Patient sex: M
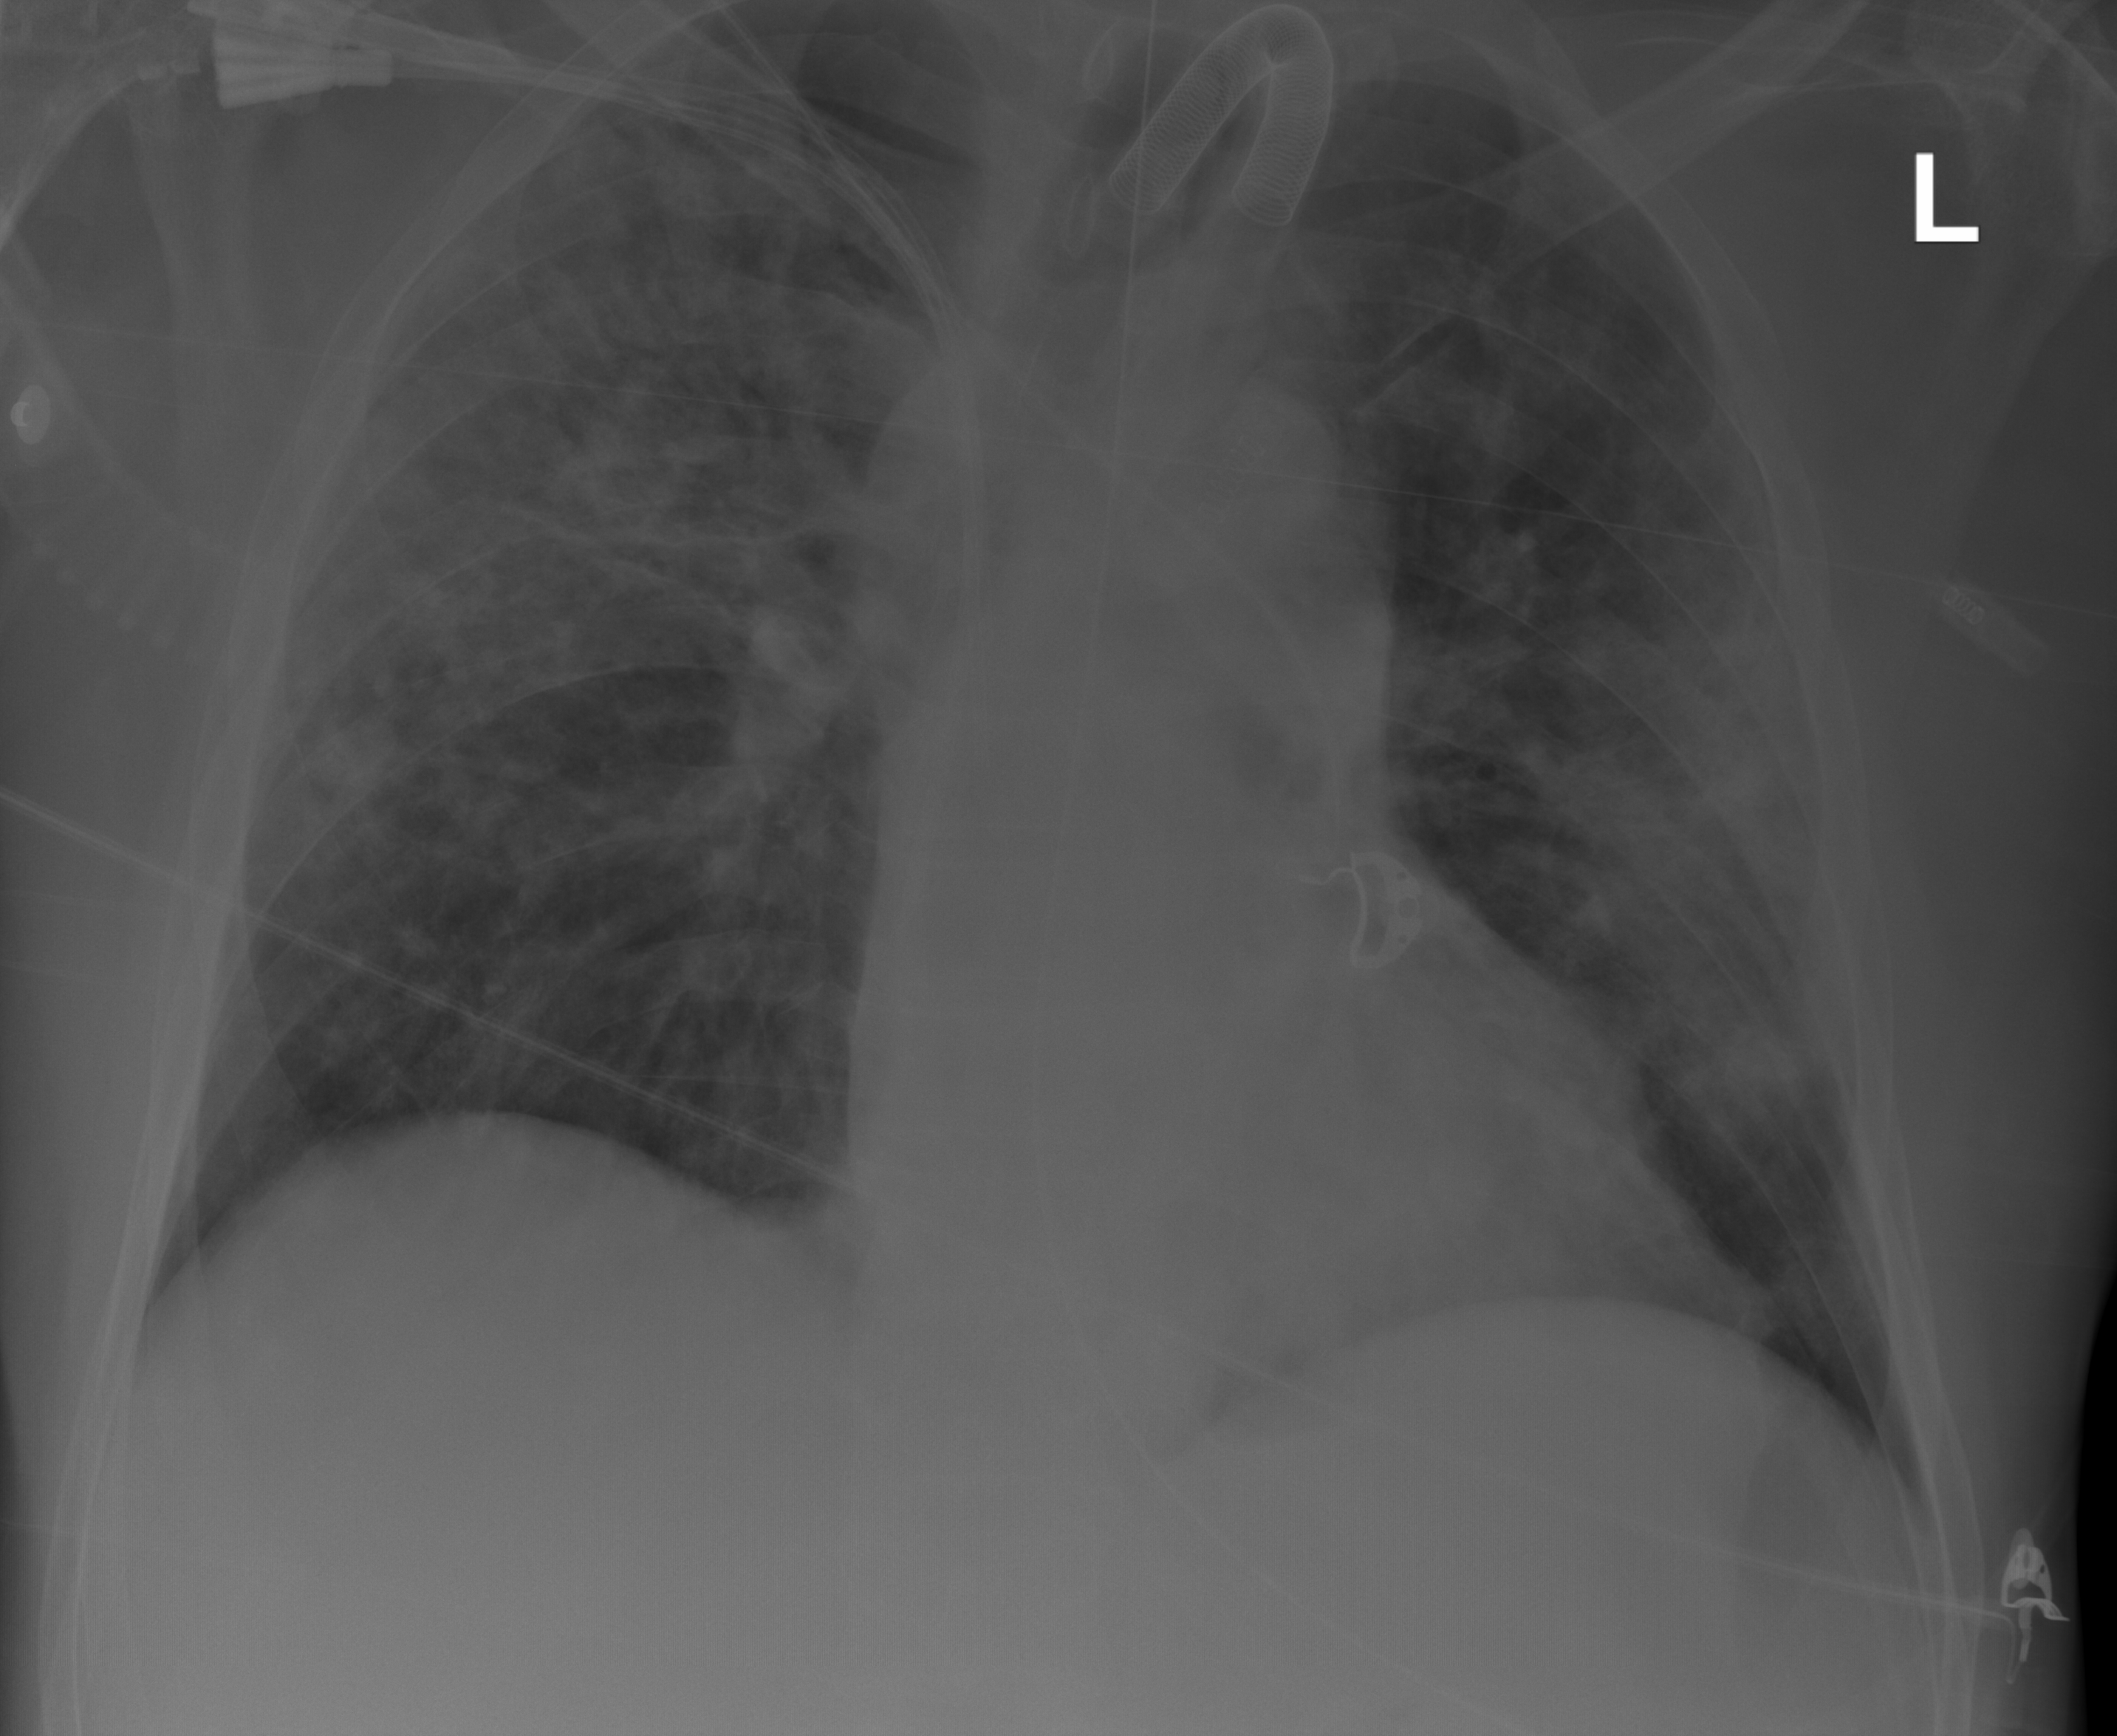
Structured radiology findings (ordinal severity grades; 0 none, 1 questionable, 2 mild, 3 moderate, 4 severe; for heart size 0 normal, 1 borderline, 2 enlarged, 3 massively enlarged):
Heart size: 0
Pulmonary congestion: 0
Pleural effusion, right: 0
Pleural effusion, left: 0
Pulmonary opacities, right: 3
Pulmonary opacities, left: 3
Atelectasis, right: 3
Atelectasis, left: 3